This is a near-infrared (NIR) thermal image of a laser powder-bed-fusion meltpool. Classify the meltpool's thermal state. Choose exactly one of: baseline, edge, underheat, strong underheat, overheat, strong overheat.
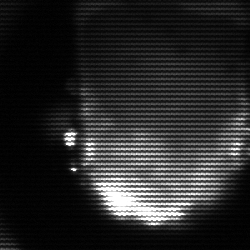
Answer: baseline